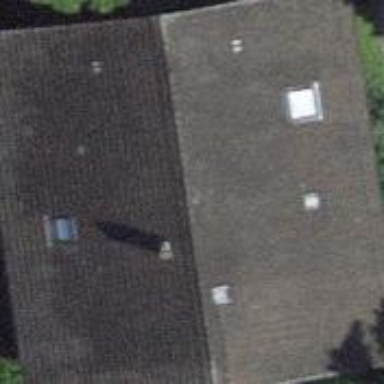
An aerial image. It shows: Kindergarten building with gabled roof.